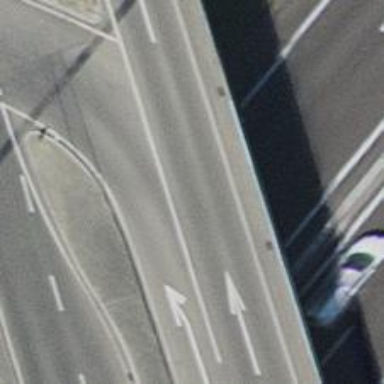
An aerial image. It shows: Secondary road with asphalt surface passing over bridge.